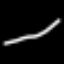
Label: line